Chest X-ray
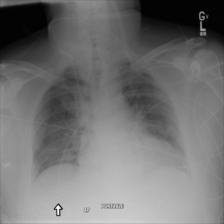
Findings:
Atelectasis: negative
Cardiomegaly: negative
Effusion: negative
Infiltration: negative
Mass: negative
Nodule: negative
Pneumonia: negative
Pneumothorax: positive
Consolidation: negative
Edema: negative
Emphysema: negative
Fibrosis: negative
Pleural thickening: negative
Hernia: negative